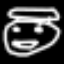
Label: angel